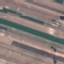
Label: AnnualCrop